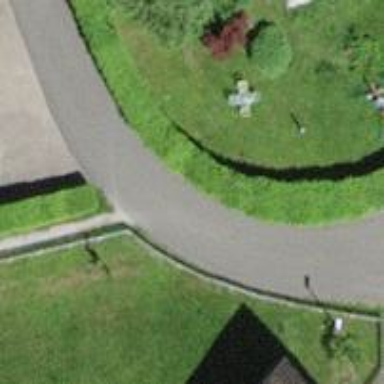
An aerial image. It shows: Residential road with asphalt surface and no sidewalks.